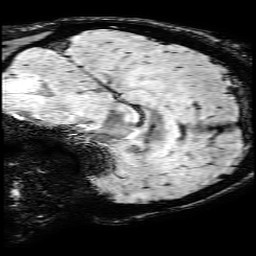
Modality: SWI
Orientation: sagittal
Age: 49
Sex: male
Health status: ill
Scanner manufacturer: philips
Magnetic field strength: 3 T
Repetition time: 0.031 s